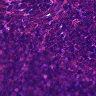
Metastatic tissue present: no